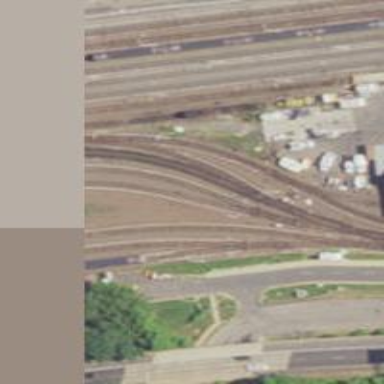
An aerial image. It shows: Electrified rail in service yard.